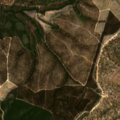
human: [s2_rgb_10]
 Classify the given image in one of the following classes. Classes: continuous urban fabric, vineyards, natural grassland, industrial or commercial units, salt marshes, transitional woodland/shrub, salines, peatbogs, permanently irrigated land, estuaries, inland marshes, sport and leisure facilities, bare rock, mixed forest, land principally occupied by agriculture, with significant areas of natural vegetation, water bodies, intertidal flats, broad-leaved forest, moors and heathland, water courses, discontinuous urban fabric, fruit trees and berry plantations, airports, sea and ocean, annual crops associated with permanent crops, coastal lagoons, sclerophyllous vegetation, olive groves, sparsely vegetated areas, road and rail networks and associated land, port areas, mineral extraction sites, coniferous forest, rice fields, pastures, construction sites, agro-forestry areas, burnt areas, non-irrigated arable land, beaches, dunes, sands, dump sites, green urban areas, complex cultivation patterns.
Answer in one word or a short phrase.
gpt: broad-leaved forest, mixed forest, transitional woodland/shrub